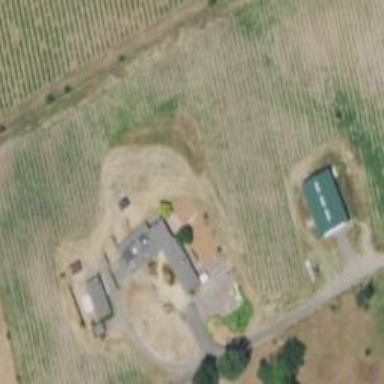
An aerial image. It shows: Vineyard growing wine grapes.